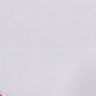
Metastatic tissue present: no